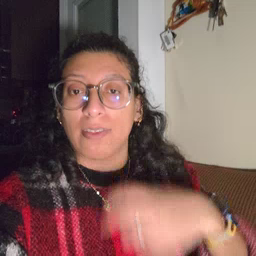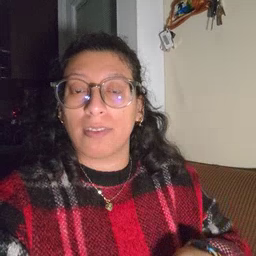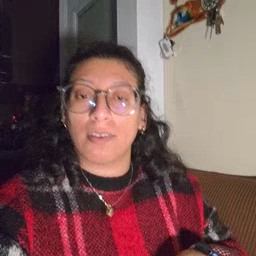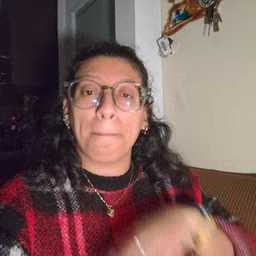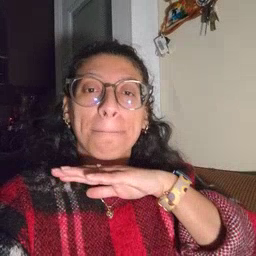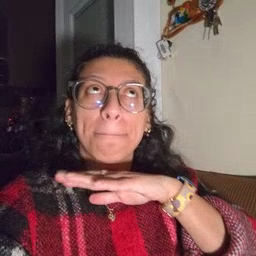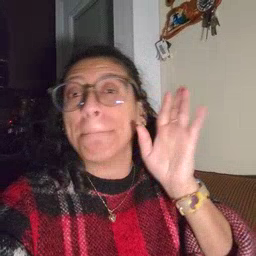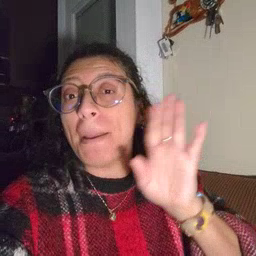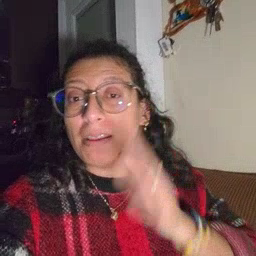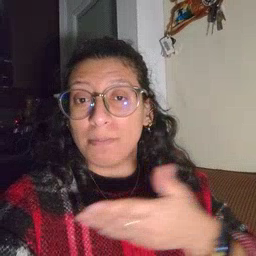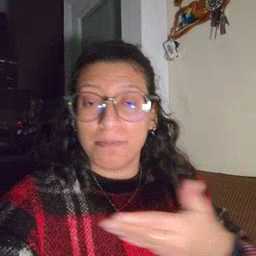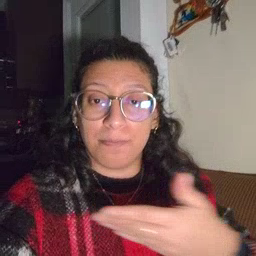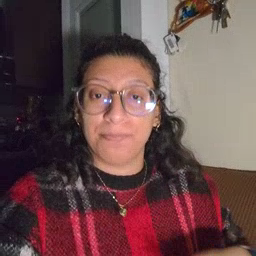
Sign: puppy